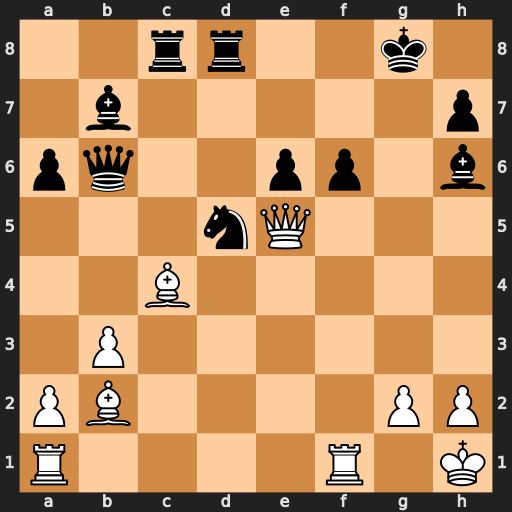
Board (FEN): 2rr2k1/1b5p/pq2pp1b/3nQ3/2B5/1P6/PB4PP/R4R1K
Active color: w
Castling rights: -
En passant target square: -
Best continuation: Rxf6 Qe3 Rxh6 Qxe5 Bxe5